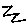
Label: zigzag